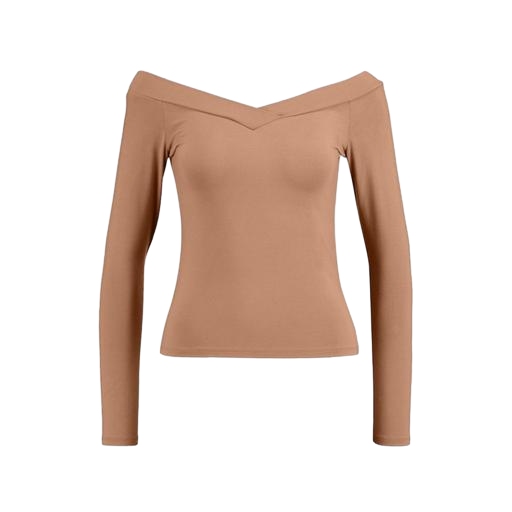
brown femme long-sleeve top, beige josephine long-sleeve top, her longsleeve top, white background